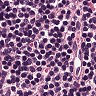
Metastatic tissue present: no